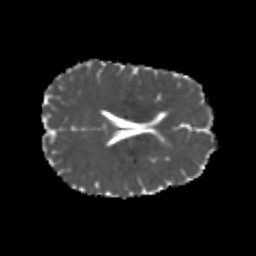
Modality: MD
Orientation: axial
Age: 24
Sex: female
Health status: healthy
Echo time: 0.074 s